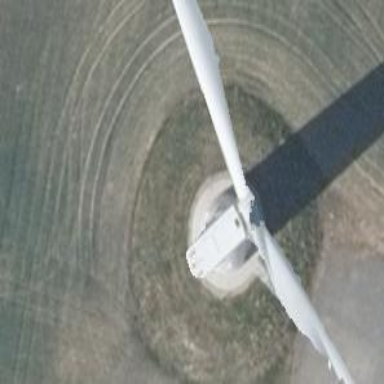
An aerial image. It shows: Wind generator using wind turbines of horizontal axis.